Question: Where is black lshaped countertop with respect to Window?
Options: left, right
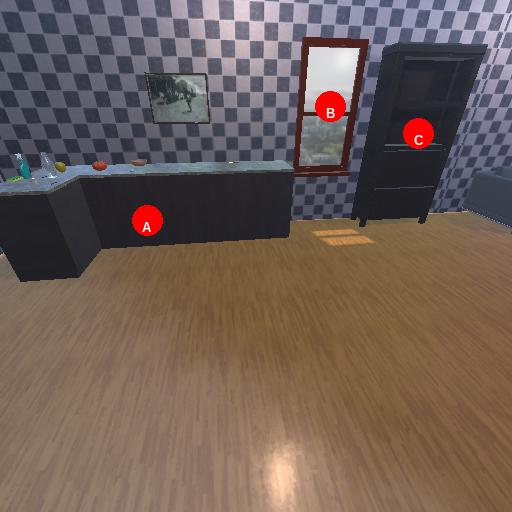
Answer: left